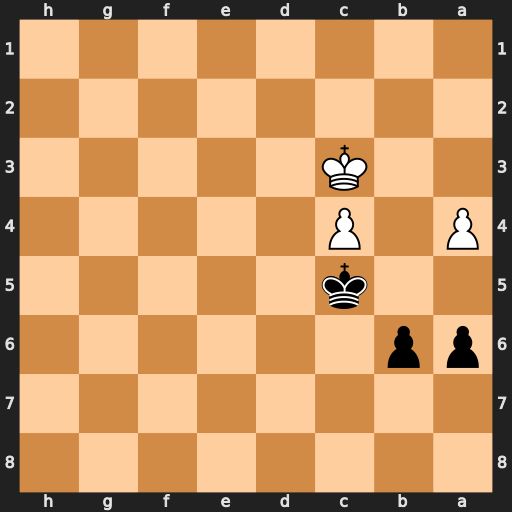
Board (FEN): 8/8/pp6/2k5/P1P5/2K5/8/8
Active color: b
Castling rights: -
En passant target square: -
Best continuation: a5 Kb3 Kd4